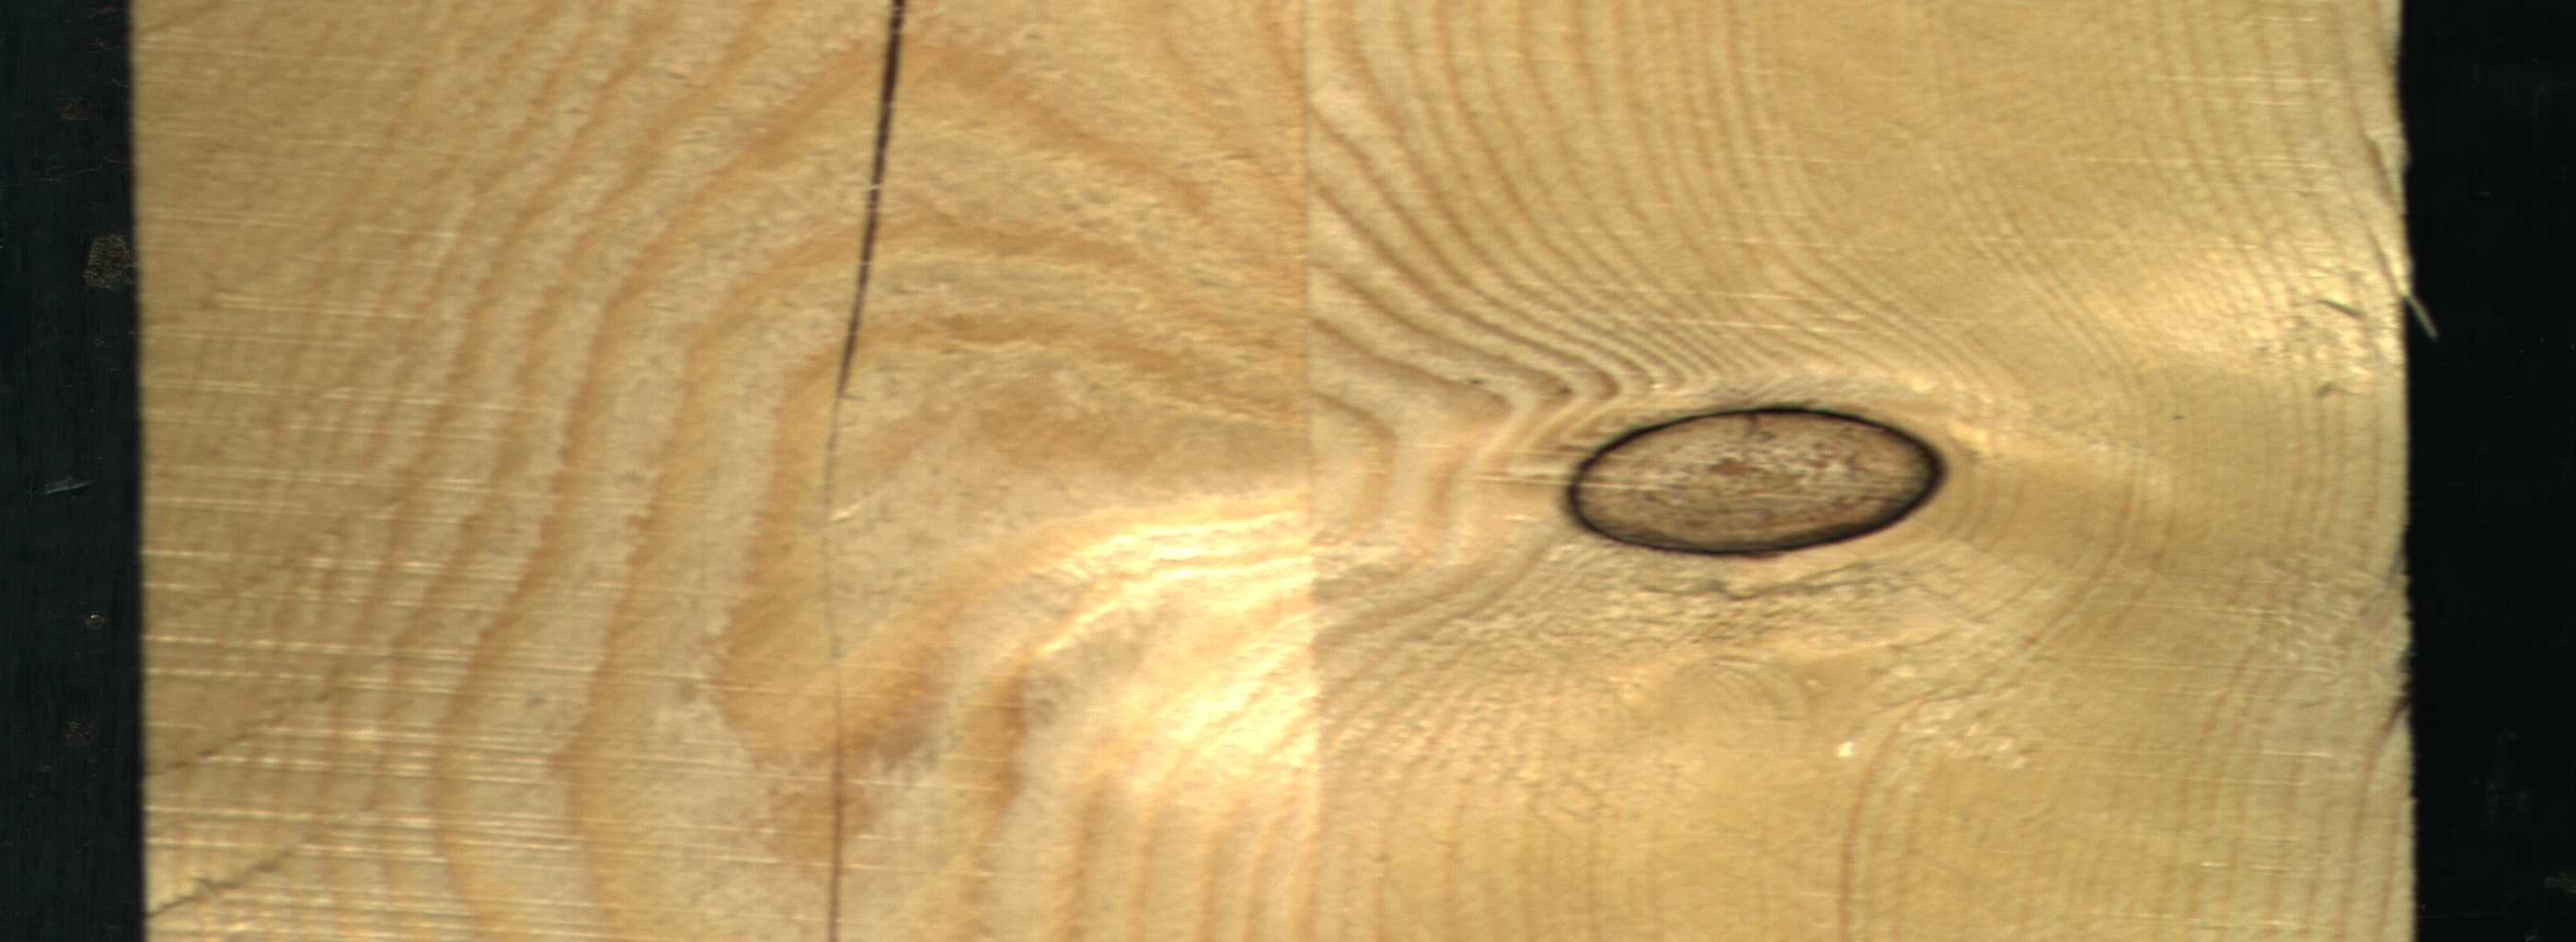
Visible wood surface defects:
Crack
Dead_Knot